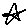
Label: star